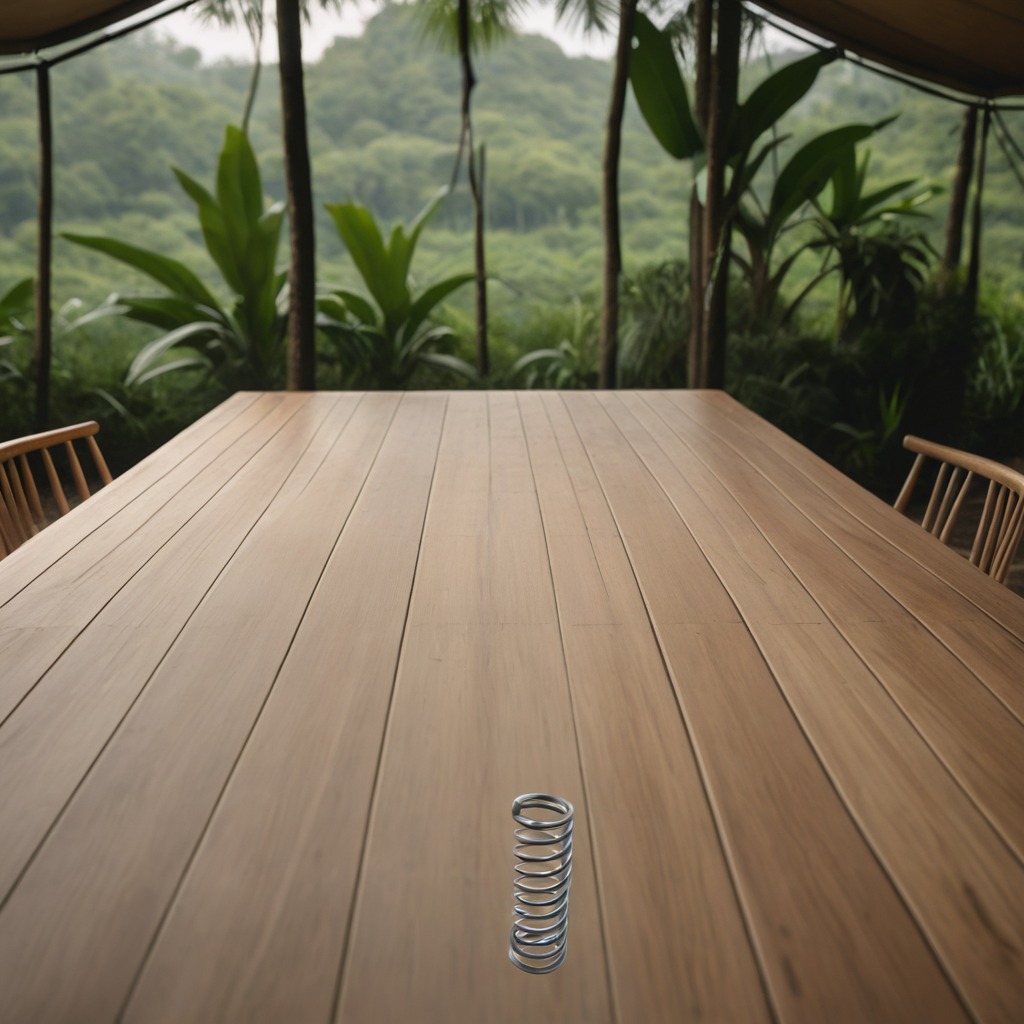
A coiled metal spring is lying on a wooden table inside a jungle field workshop tent.